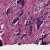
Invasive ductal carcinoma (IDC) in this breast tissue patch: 1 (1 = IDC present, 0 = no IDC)